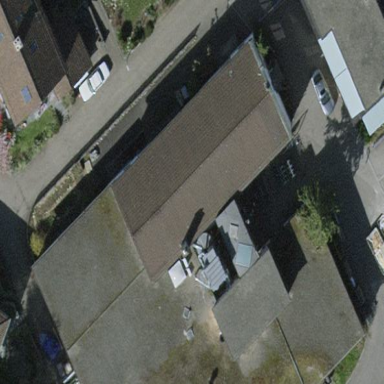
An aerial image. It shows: Building.